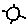
Label: sun